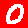
Digit: 0